Question: Had a question about making part of a View Always-On-Top. Please see the Groupon picture below. The black window at the bottom where it says "From $29" & "Buy!" is always on top of the activity page. Meaning the rest of the page is scrollable above that black window at the bottom.

How do I make a portion of the activity Always On Top? And what kind of layout did you think they used for Groupon? I was just going to make a 'RelativeLayout' and 'layout_alignParentBottom="true"'.
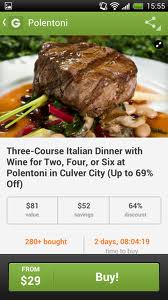
Answer: You could probably get away with having a vertical linear layout with two children. The first one a scrollable area and the bottom a view with whatever it is you want to be 'on top'. Since there's no transparency there's no visual difference between having the black view as always-on-top and having one view on top of the other (in the y-axis, not z-axis). Plus, if you do it this way you can reach and see the bottom of the scrollable view's content.